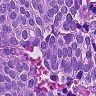
Metastatic tissue present: yes